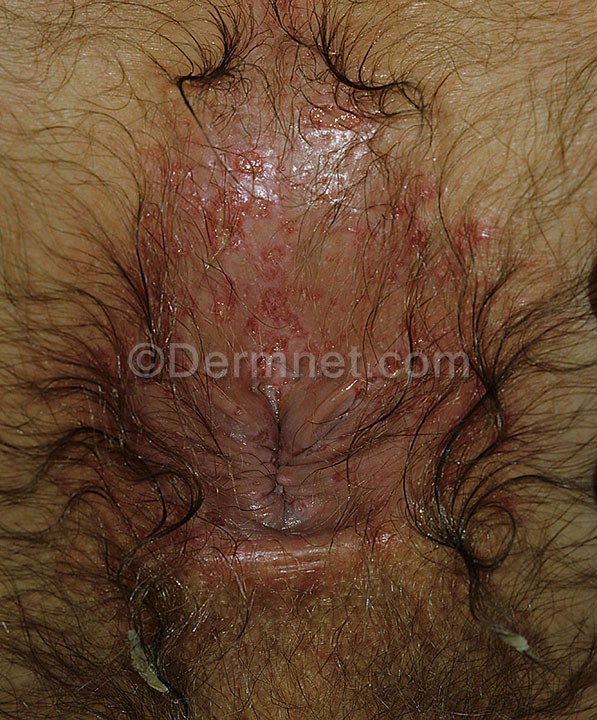
Disease: Herpes HPV and other STDs Photos